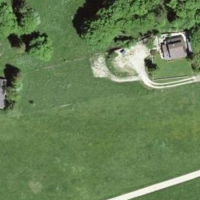
EUNIS habitat code: 24
Species observed at this site:
Leontopodium nivale